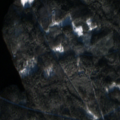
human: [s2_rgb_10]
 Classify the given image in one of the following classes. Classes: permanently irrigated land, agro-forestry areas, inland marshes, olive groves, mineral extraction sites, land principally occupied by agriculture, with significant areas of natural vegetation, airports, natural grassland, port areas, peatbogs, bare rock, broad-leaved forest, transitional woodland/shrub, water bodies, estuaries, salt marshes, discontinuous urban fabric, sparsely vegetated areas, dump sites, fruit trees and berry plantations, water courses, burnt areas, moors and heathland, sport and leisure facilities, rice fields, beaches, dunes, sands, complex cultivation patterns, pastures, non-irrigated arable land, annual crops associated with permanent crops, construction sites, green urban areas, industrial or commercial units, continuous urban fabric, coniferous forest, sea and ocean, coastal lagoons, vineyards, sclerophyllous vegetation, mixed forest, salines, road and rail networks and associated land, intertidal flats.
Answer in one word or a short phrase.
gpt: coniferous forest, mixed forest, water bodies